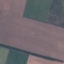
Label: AnnualCrop